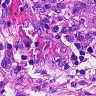
Metastatic tissue present: yes